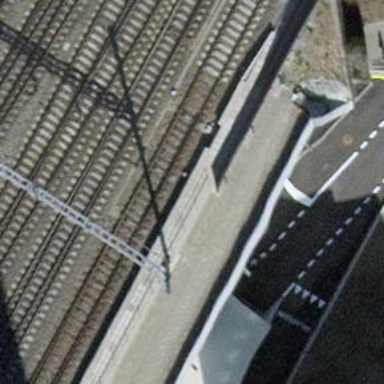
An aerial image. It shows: Single railway track with electrified contact line.